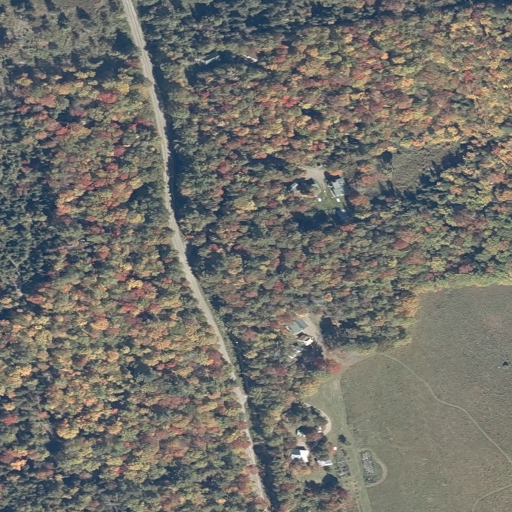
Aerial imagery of mountain in Maine named Dore Hill containing mixed forest, pasture, open development, evergreen forest, deciduous forest, low intensity development, and grassland